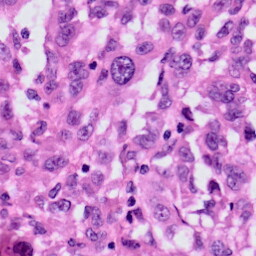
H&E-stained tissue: Skin